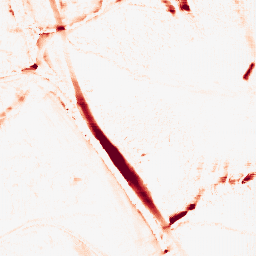
Category: morphological
Decomposition family: morphological_ellipse
Decomposition parameters: operation: opening
width: 10
height: 20
Upsampling method: fft_zeropad
Upsampling parameters: scale: 4
Upsampling scale: 4